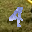
Label: 4